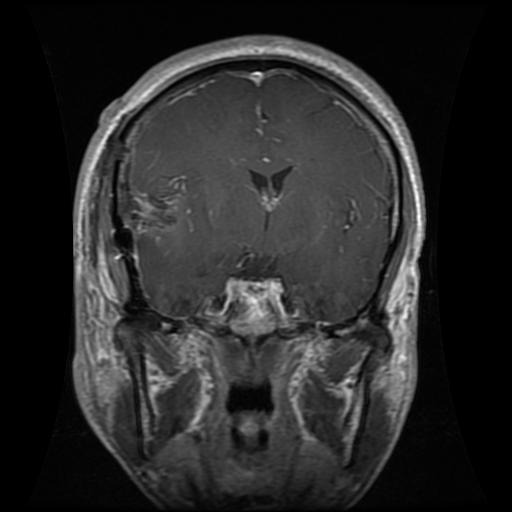
Label: glioma